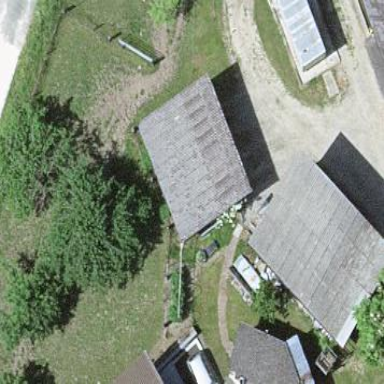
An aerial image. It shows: Garage building.